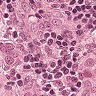
Metastatic tissue present: yes